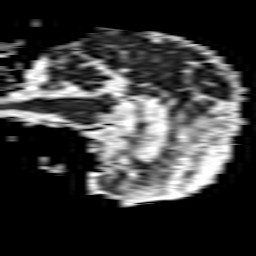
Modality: ADC
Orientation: sagittal
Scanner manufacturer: philips
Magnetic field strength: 1.5 T
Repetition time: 4.301 s
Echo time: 0.07117 s